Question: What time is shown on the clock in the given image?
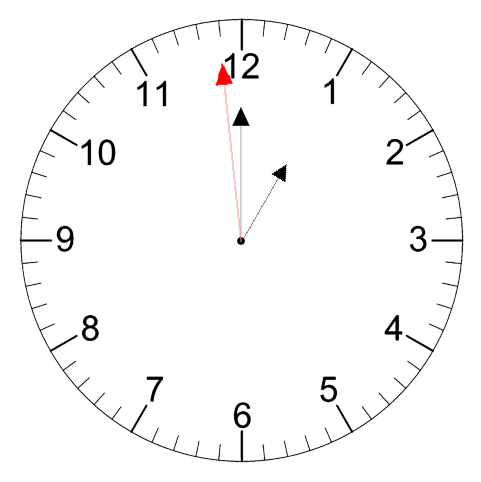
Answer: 12:59:59